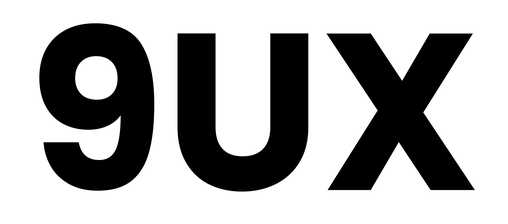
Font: Poppins-Bold